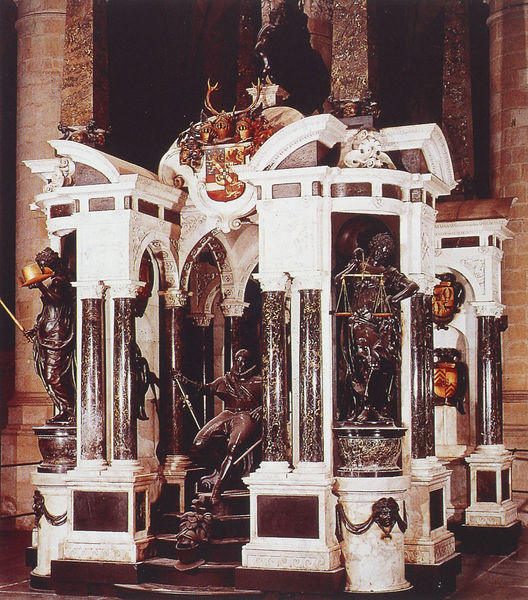
Titel: Grabmal Wilhelms I. (Wilhelm der Schweiger)
Künstler: Hendrick de Keyser
Standort: Delft, Neue Kirche (EU - NL)
Schlagwörter: mann, weiß, frauen, braun, frau, hut, marmor, säulen, gebäude, haus, stein, steine, kirche, gold, adel, kontrast, statue, stab, figuren, treppe, könig, thron, stufen, steinmetz, waage, denkmal, herrscher, allegorie, ritter, fürst, altar, wappen, skulpturen, grab, god, geweih, zepter, szepter, grabmal, monument, justitia, justizia, bildhauer, saäule, schwarzer marmor, weißer marmor, justutua